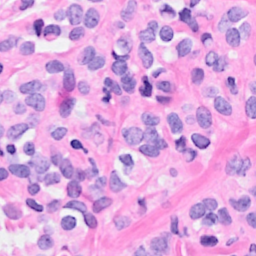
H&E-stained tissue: Breast